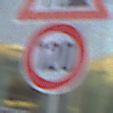
Verkehrszeichen: Geschwindigkeit120
Zusatzzeichen oben: Arbeitsstelle
Umgebung: Outdoor, Urban
Tageszeit: SunriseSunset
Wetter: PartlyCloudy
Licht: Natural
Jahreszeit: NotSpecified
Kontrast: MediumContrast